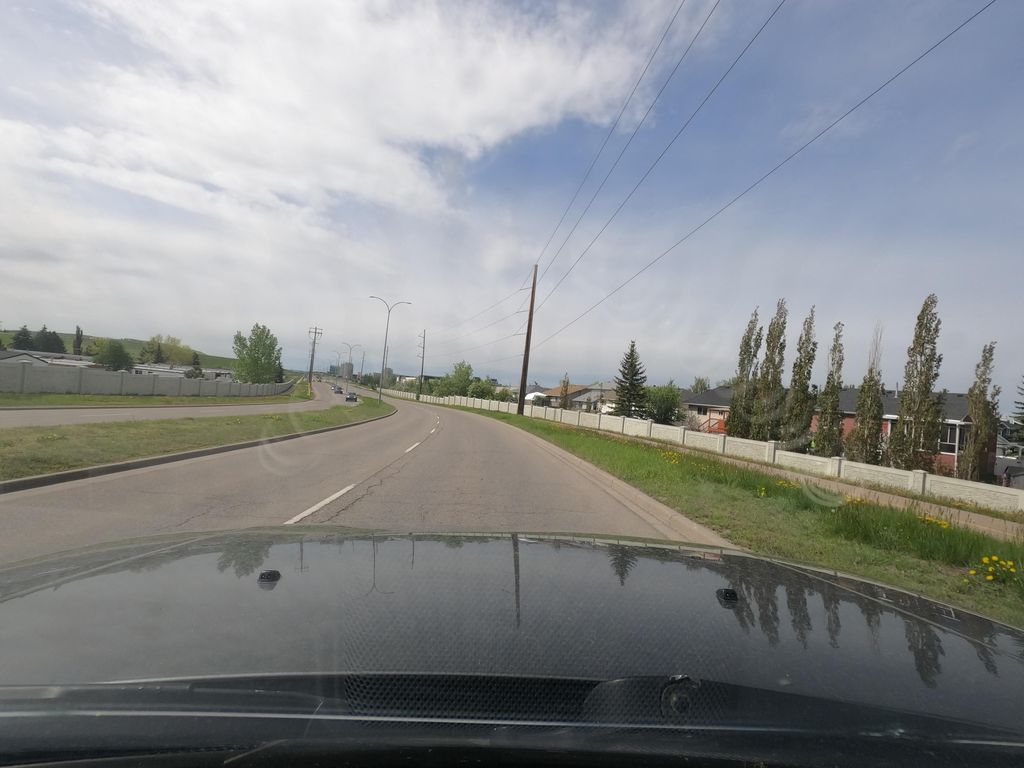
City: calgary